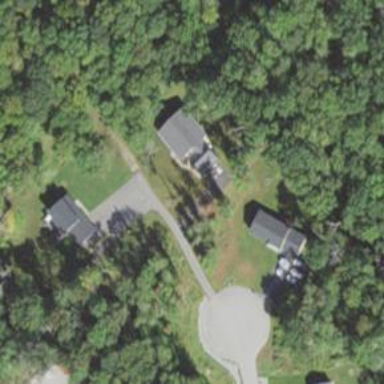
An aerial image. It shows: Residential driveway serving as service road.